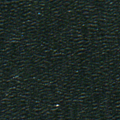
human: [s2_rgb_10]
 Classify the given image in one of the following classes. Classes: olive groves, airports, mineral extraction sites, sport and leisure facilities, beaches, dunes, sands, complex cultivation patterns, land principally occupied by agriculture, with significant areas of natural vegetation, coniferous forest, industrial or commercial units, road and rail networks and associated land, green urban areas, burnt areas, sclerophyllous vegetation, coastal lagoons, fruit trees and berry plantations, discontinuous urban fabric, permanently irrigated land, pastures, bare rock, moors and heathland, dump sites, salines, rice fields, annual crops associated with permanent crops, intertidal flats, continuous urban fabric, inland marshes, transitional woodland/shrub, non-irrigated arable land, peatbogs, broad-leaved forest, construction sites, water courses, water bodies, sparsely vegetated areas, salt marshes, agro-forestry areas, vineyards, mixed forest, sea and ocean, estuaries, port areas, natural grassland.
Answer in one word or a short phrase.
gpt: sea and ocean